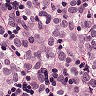
Metastatic tissue present: yes